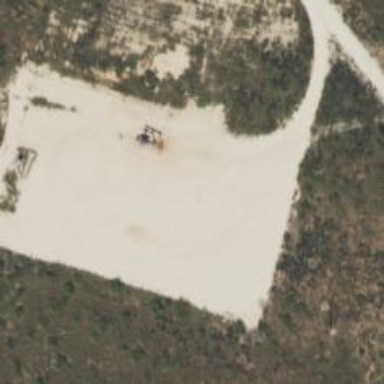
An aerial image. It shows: Petroleum well.